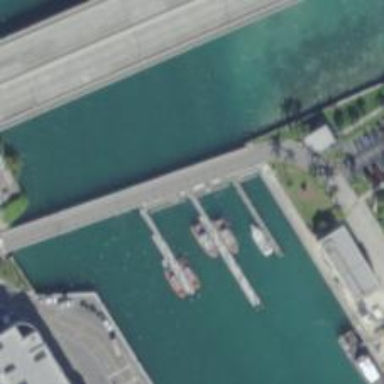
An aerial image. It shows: Man-made pier.